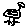
Label: bird